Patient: sex M, age 66
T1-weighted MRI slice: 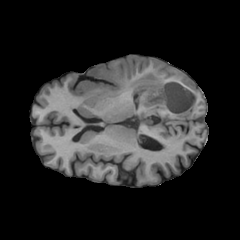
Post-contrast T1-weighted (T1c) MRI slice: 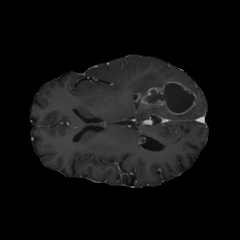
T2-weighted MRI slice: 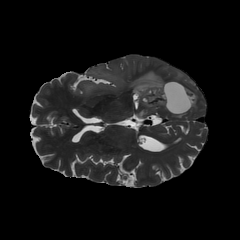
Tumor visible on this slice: yes
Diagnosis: Glioblastoma, IDH-wildtype
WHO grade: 4